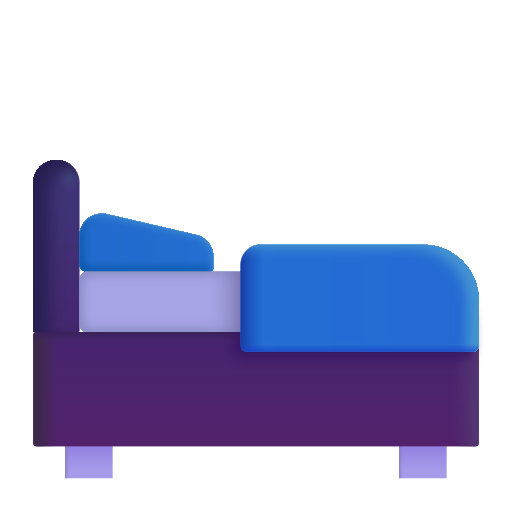
bed color